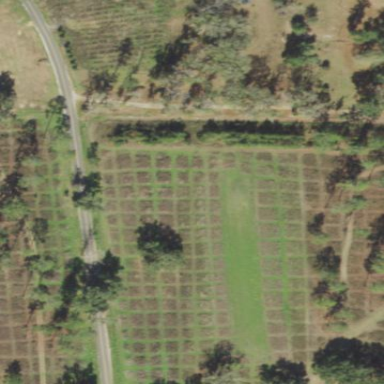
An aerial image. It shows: Orchard.